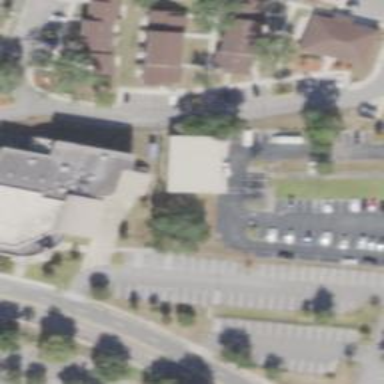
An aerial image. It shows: Building serving as place of worship.